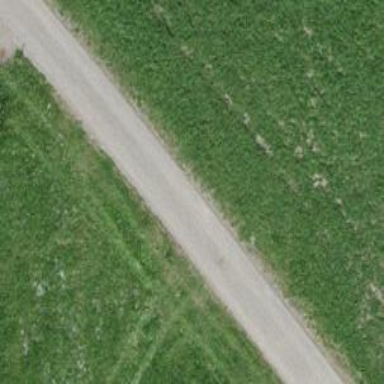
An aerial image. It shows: Well-maintained track road of grade 1.